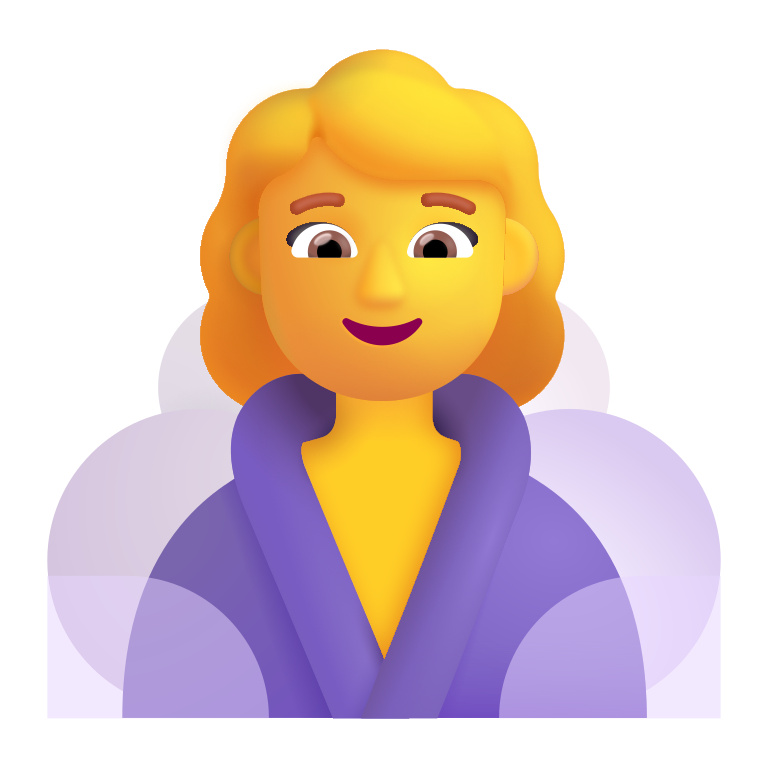
woman in steamy room color default